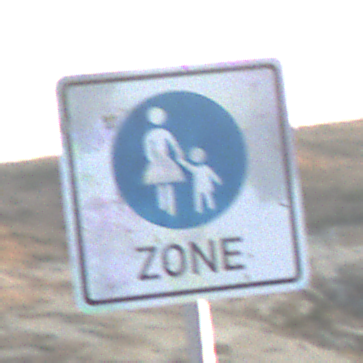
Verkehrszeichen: BeginnFussgaengerzone
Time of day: SunriseSunset
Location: Outdoor (Nature)
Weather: PartlyCloudy
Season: NotSpecified
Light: Natural